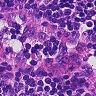
Metastatic tissue present: no